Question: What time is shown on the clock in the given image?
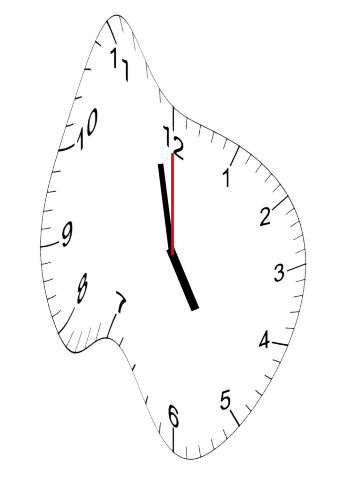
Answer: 04:58:00